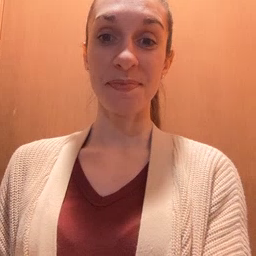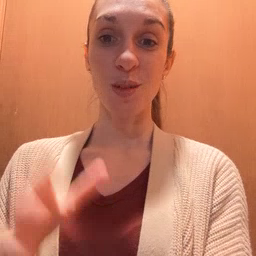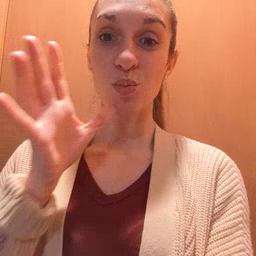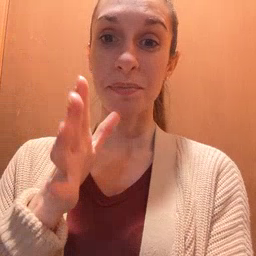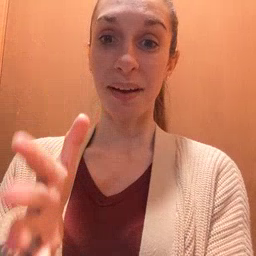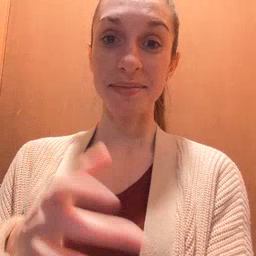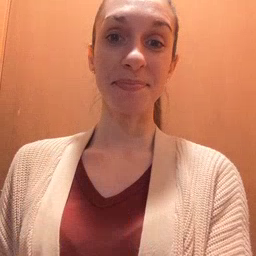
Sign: grandma